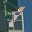
Label: 1